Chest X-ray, PA view. Patient: 65 years old, sex M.
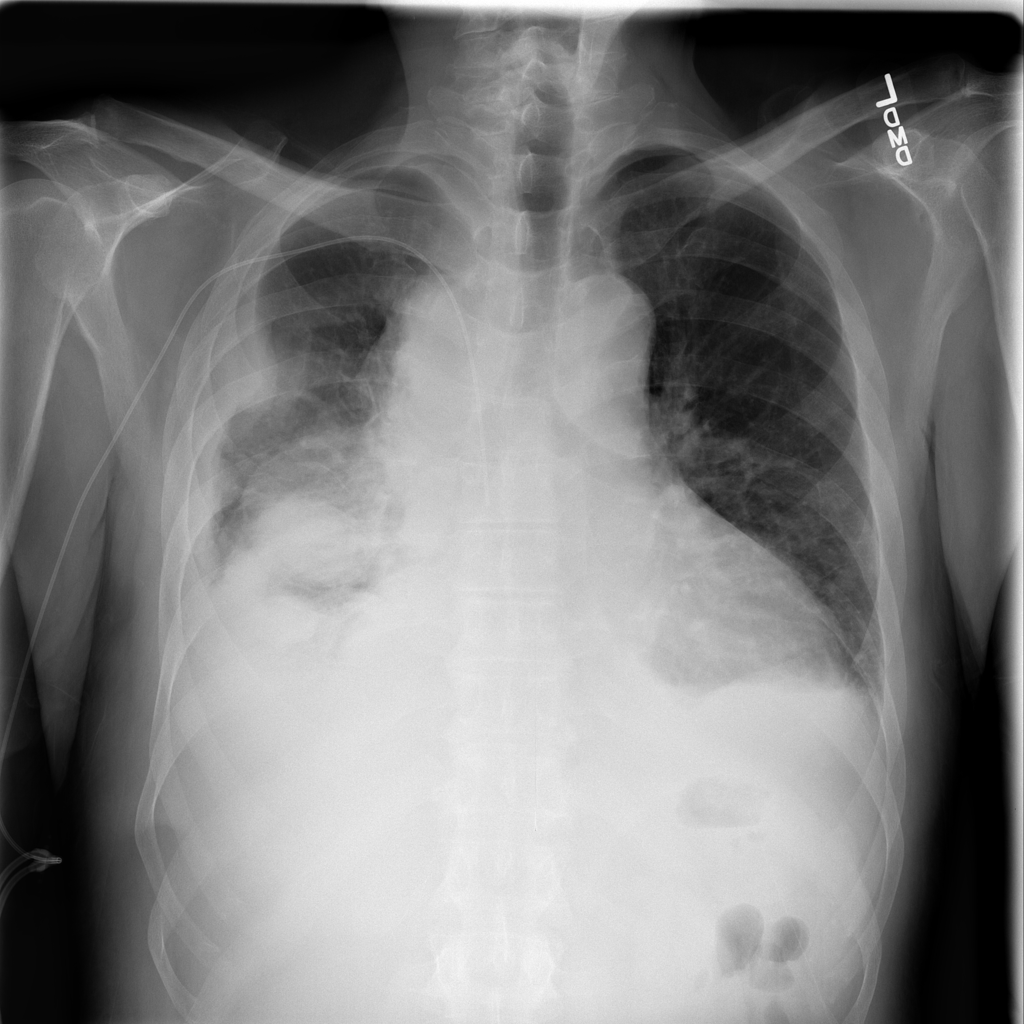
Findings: Atelectasis, Infiltration, Mass